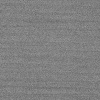
Atmospheric dust classification: dusty